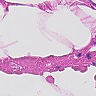
Metastatic tissue present: no